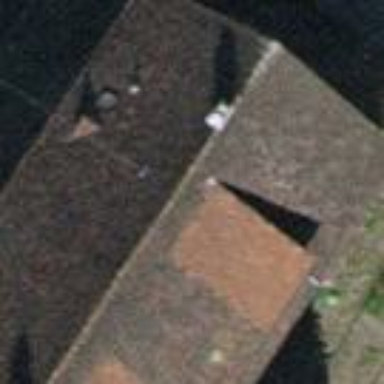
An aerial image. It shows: Gabled building.